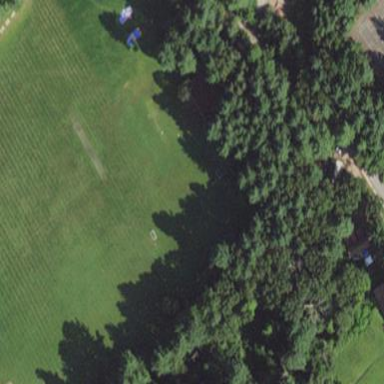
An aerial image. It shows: Soccer pitch designated for leisure and sports activities.